Question: how can I have a "done" button in my softkeyboard (Samsung Galaxy 10.1, Android 3.1) when writing in an EditText?
Using
'''
<EditText
android:id="@+id/comment"
android:layout_width="772dp"
android:layout_height="200dp"/>
'''
I get

If possible, I'd also like to remove this "attachment" button.
Anybody can help?
I managed to get a "Done" button using
'''
android:inputType="textImeMultiLine",
'''
but the "return" button disappeared...
How can I have both? (I asked this new question <URL>.
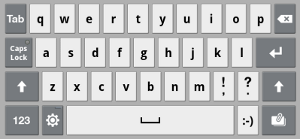
Answer: add this to your EditText xml:
'''
android:imeOptions="actionDone"
'''
or, to set it from code:
'''
yourEditText.setImeOptions(EditorInfo.IME_ACTION_DONE);
'''
for more, read <URL>